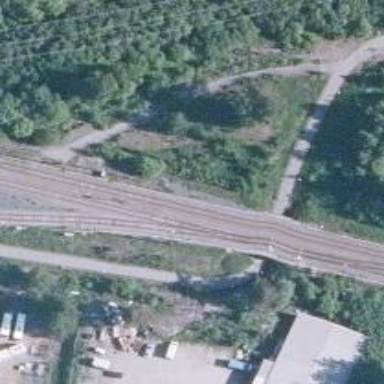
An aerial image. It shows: Railway track.